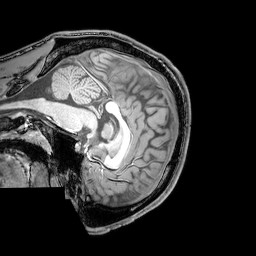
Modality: T1w
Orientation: sagittal
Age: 21
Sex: male
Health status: healthy
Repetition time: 0.081 s
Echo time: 0.037 s